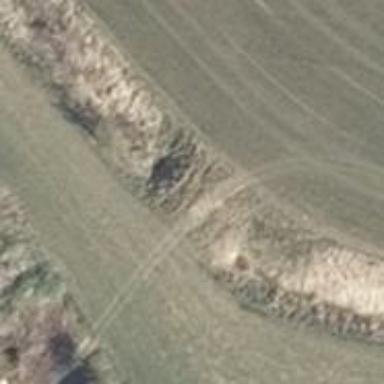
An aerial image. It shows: Culvert tunnel.